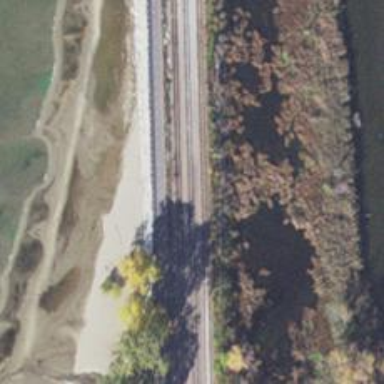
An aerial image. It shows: Railway track.